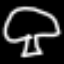
Label: mushroom